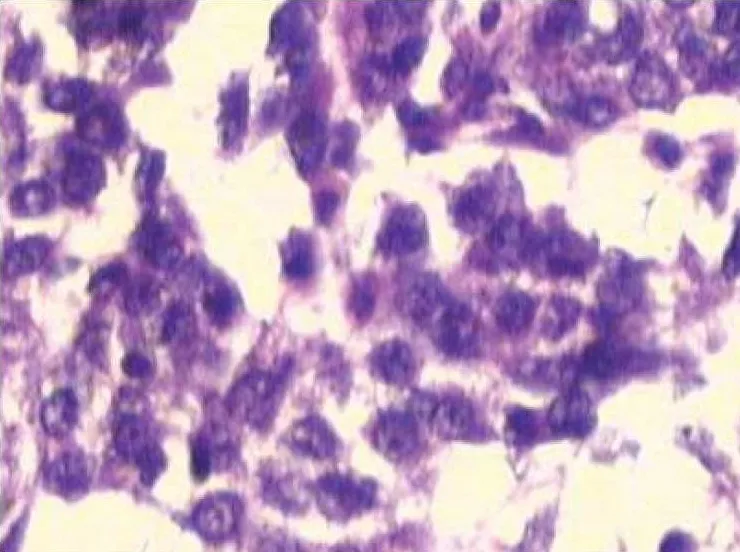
Malignant looking tumor cells arranged in clusters and acinar pattern, containing mucin suggestive of adenocarcinoma.
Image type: pathology (h&e)